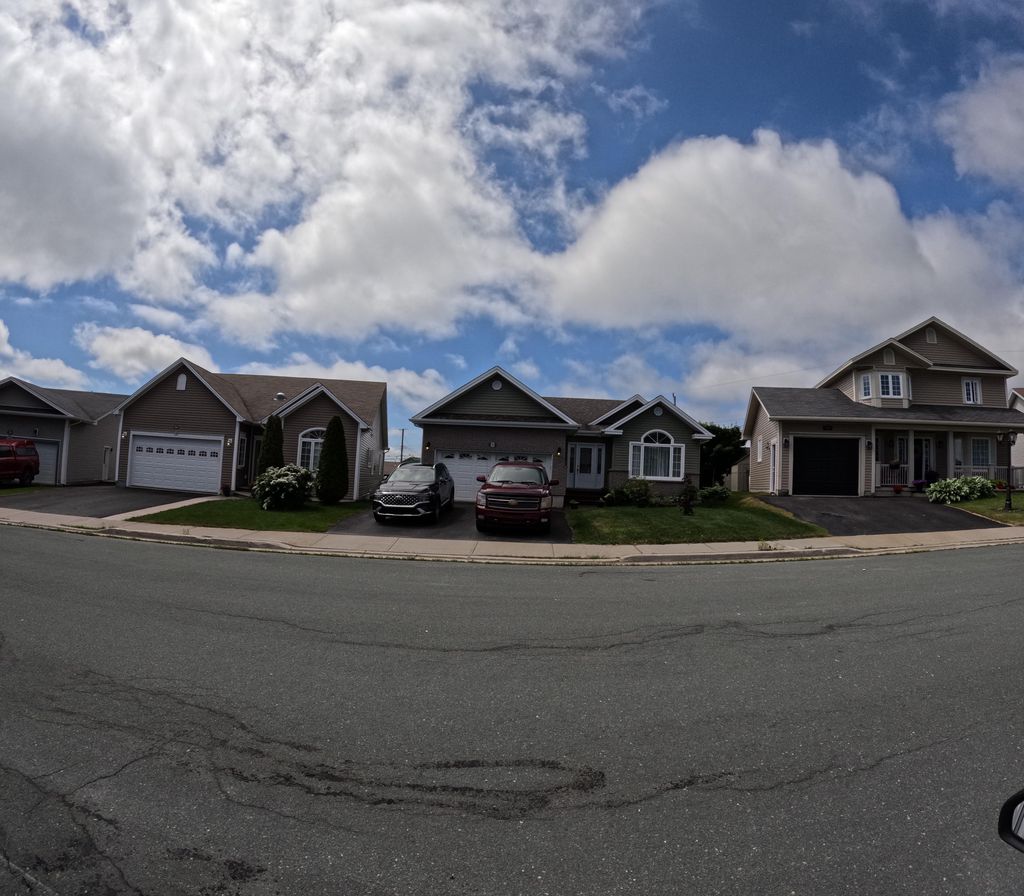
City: st_johns